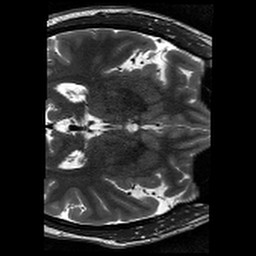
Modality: T2w
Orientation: axial